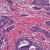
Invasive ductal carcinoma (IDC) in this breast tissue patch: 1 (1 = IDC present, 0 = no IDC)